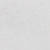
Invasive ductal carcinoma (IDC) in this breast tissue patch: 0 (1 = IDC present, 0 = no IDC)